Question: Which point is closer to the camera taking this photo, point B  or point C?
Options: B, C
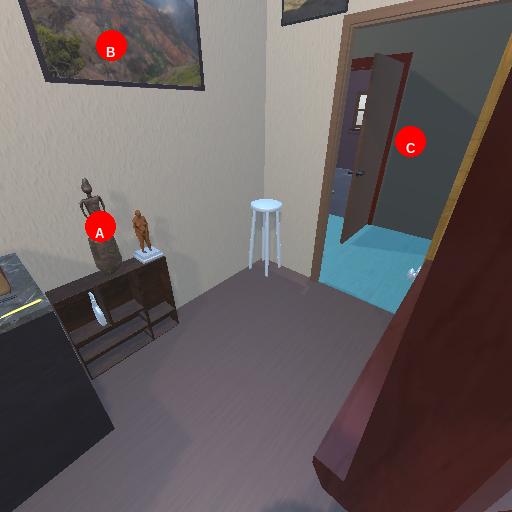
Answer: B